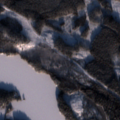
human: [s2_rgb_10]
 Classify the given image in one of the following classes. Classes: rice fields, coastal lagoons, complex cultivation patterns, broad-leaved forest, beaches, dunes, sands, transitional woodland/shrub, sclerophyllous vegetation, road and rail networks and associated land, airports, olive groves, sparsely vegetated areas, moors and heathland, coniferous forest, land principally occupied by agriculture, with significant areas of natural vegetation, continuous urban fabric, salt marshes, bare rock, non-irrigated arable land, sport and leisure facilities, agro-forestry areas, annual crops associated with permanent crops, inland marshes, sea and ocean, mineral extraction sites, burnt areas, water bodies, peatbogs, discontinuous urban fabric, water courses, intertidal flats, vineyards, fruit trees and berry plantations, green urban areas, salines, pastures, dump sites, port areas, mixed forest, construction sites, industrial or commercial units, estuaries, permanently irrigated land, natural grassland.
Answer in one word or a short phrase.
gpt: coniferous forest, mixed forest, transitional woodland/shrub, water bodies